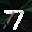
Label: 7